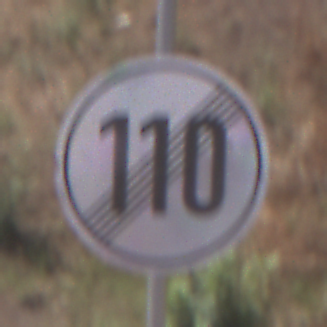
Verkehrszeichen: EndeGeschwindigkeit110
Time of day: Midday
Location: Outdoor (RoadRail)
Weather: Clear
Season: NotSpecified
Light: Natural